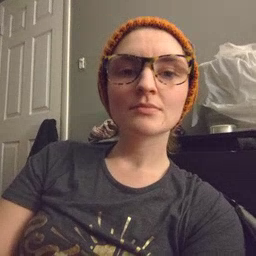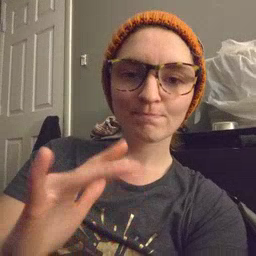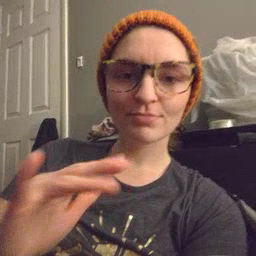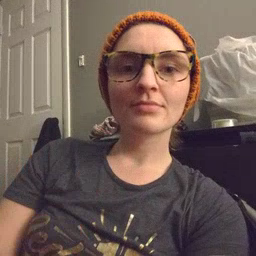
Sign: finger